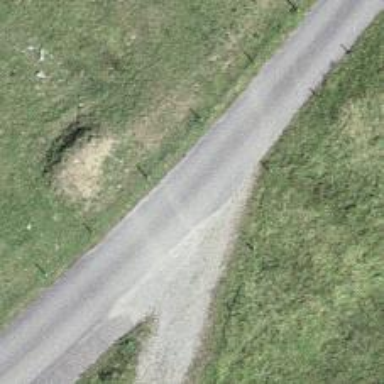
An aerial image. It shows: Unclassified road with asphalt surface.